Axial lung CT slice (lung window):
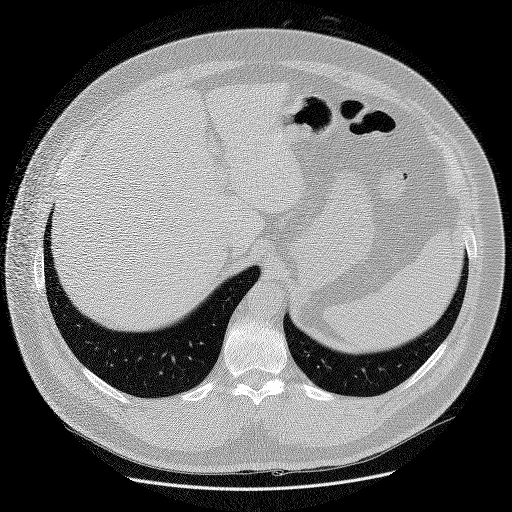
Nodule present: no